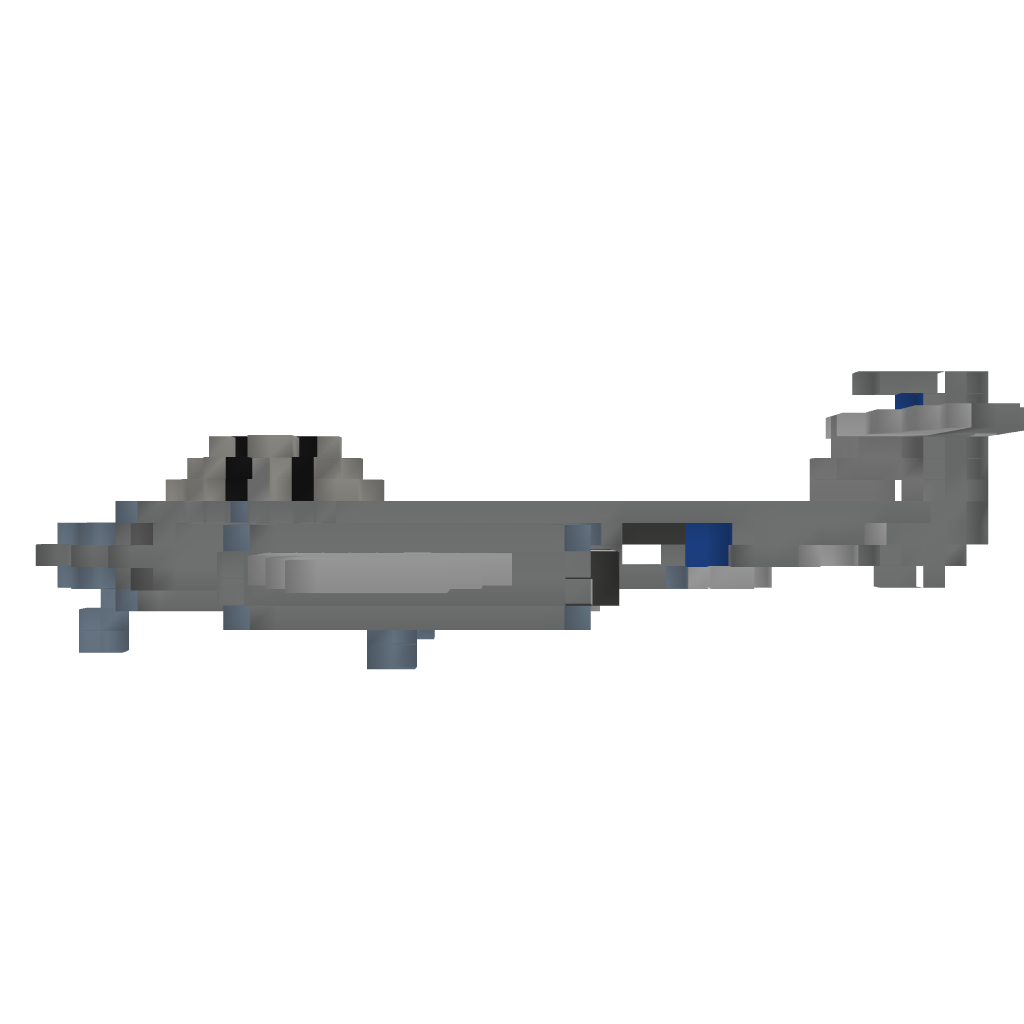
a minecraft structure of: Gloster Meteor